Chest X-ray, AP view. Patient: 79 years old, sex M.
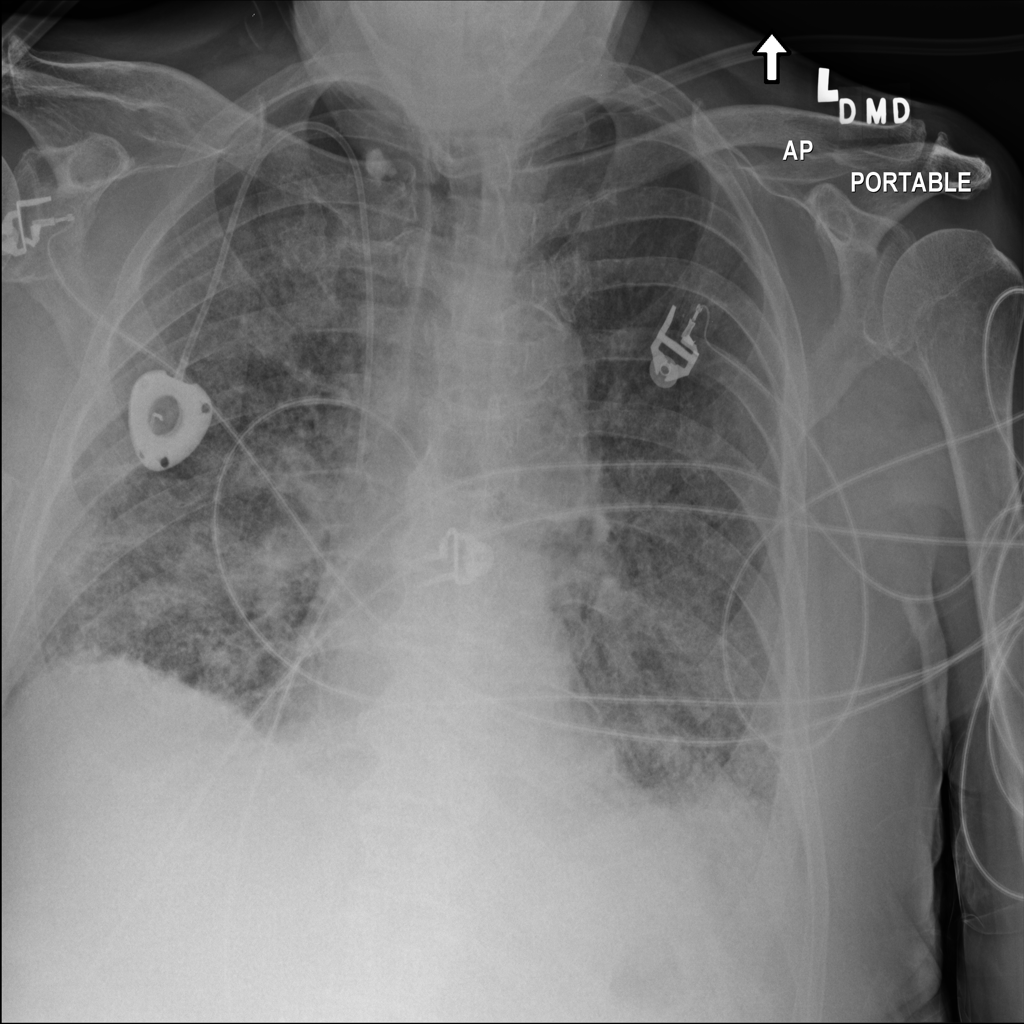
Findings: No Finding